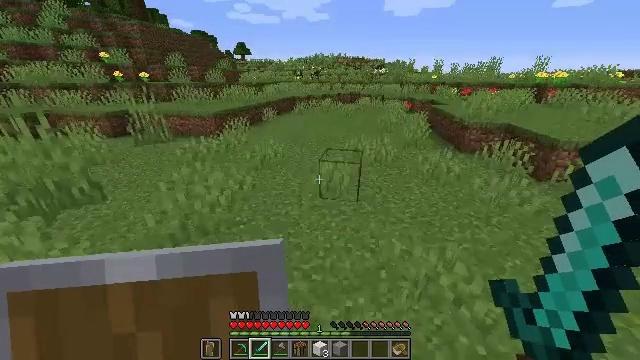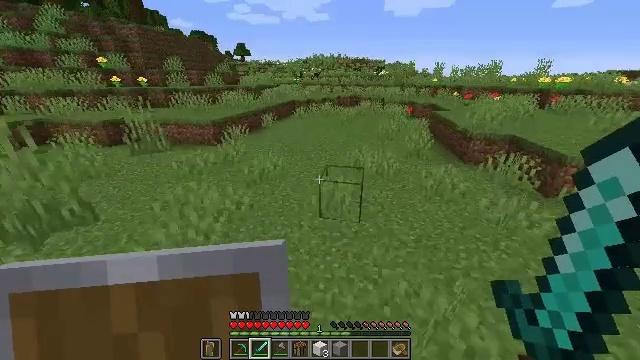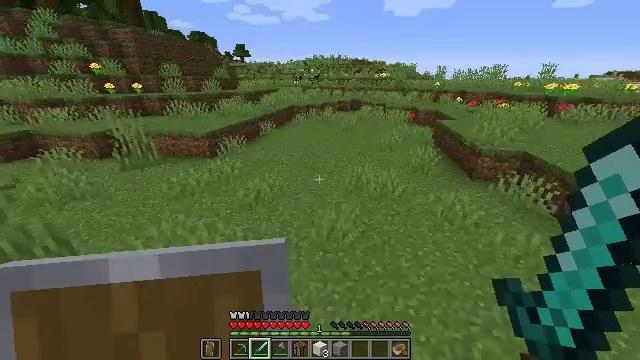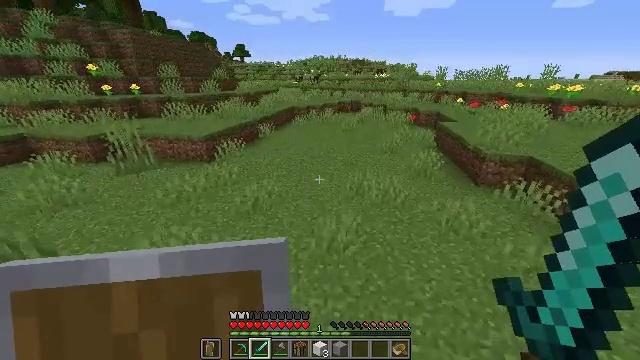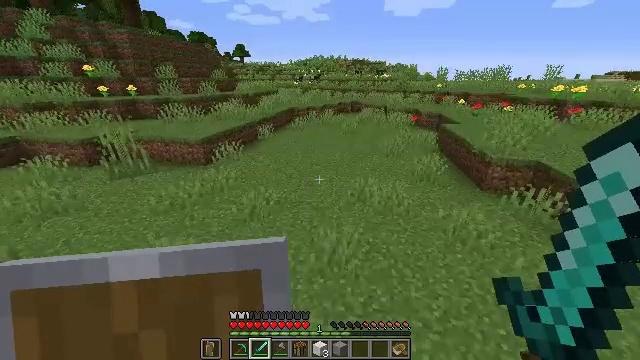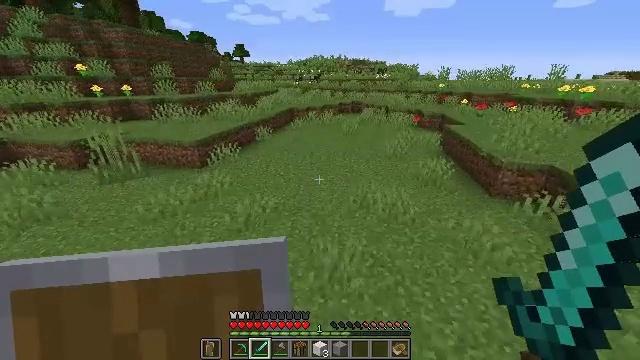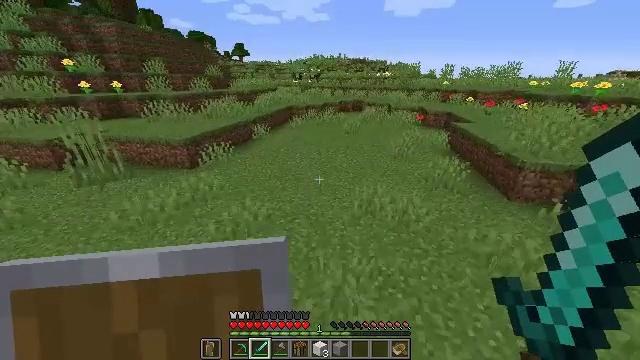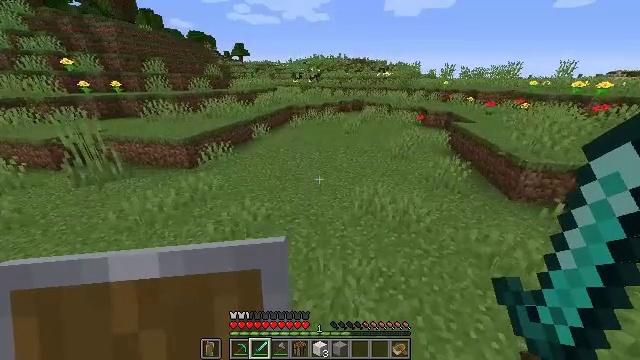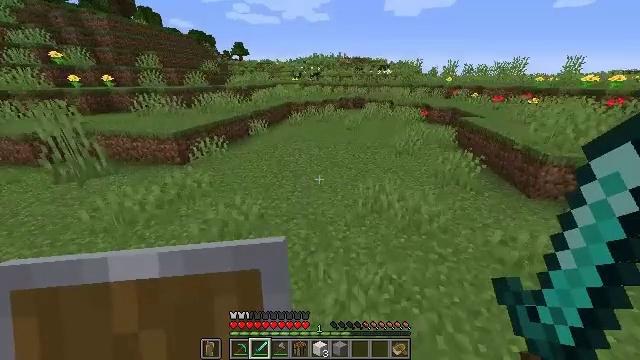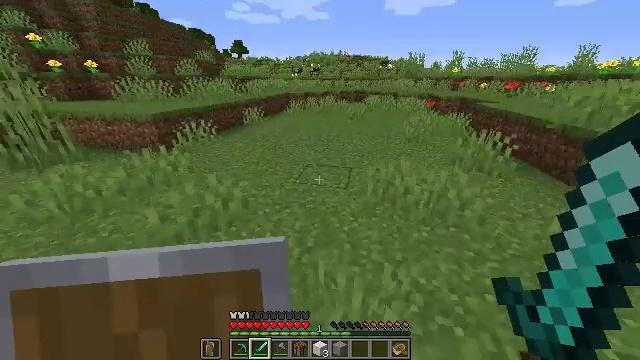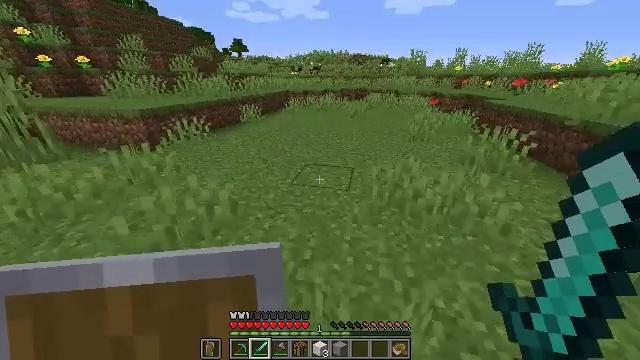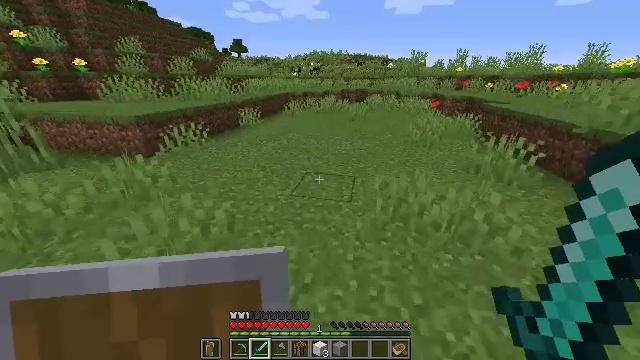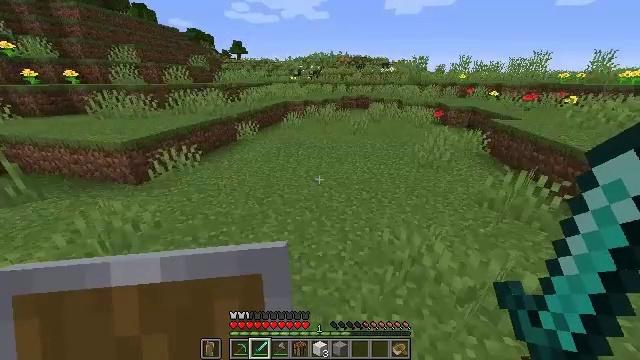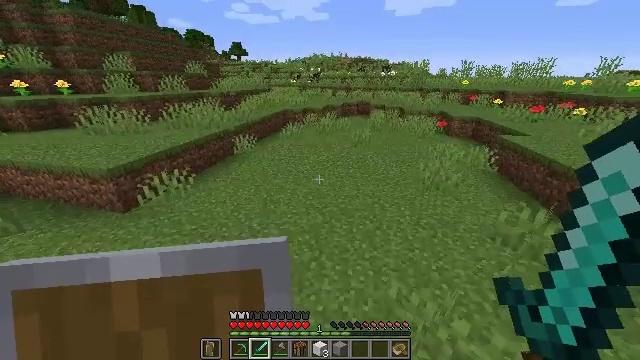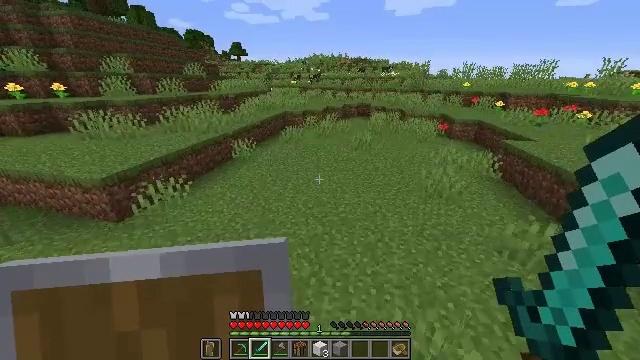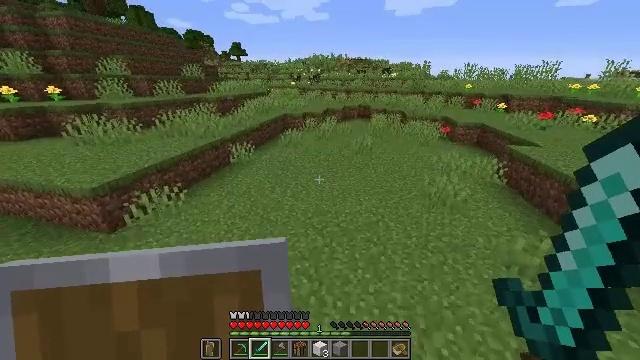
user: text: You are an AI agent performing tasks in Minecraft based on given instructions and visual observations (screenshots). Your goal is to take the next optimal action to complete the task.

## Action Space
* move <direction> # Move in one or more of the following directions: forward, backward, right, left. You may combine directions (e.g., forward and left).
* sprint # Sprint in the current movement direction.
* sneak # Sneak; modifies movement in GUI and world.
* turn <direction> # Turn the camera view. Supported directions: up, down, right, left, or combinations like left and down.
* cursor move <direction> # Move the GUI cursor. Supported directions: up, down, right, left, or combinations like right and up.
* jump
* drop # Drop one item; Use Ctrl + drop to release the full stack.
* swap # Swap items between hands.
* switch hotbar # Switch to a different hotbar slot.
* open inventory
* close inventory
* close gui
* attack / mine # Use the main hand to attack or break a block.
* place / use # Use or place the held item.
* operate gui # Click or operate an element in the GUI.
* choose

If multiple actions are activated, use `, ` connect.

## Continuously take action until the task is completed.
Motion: motion action
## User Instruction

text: Combat the cow.
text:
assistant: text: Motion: move forward, jump
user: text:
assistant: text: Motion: move forward, jump
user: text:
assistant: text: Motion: move forward, jump
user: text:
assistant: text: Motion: move forward, jump
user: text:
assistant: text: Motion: move forward, jump
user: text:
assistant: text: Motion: move forward, jump
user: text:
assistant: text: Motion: move forward, jump
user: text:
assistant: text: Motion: move forward, jump
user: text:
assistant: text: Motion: move forward, jump
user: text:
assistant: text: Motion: move forward, jump
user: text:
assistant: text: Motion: move forward, jump
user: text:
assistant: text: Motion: move forward, jump
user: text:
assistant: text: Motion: move forward, jump
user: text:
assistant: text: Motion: move forward, jump
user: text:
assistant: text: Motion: move forward, jump
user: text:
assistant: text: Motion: move forward, jump
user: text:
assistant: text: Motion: move forward, jump
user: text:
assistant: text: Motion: move forward, jump
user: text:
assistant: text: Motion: move forward, jump
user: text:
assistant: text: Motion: move forward, jump
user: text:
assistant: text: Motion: move forward, jump
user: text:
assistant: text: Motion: move forward, jump
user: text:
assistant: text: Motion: move forward, jump
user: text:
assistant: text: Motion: move forward, jump
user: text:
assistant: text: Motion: move forward, jump
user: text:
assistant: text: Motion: move forward, jump
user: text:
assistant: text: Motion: move forward, jump
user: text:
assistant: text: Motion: move forward, jump
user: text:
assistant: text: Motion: move forward, jump
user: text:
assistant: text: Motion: move forward, jump